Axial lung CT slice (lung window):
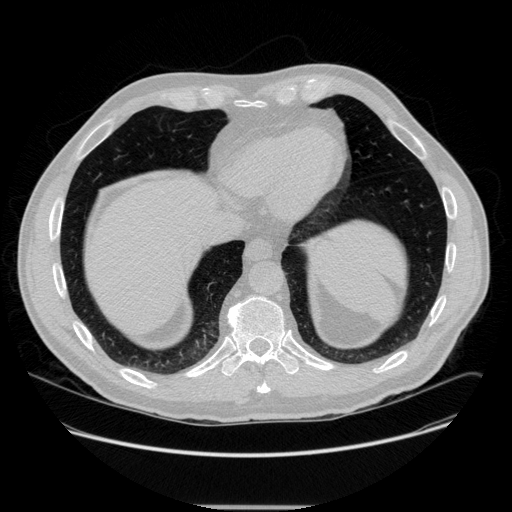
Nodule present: no